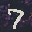
Label: 7